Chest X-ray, AP view. Patient: 55 years old, sex M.
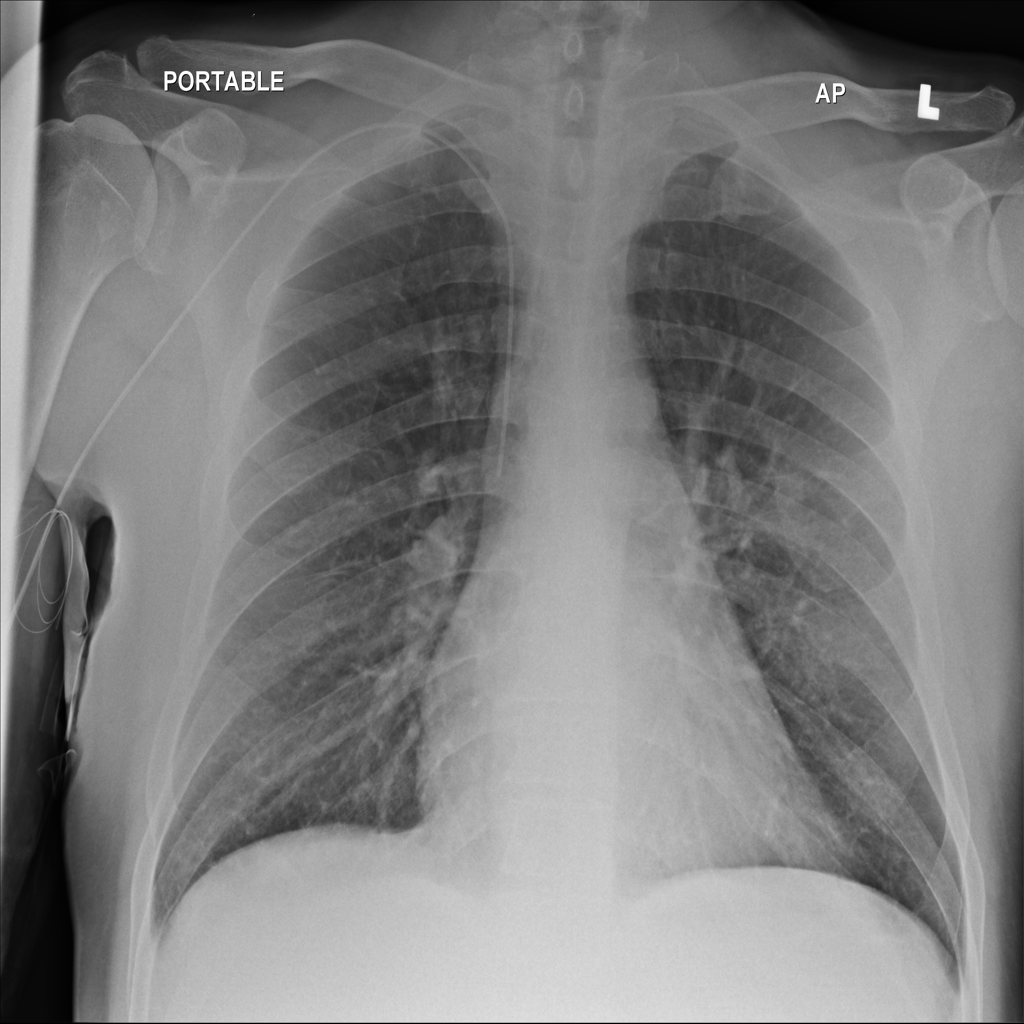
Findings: No Finding